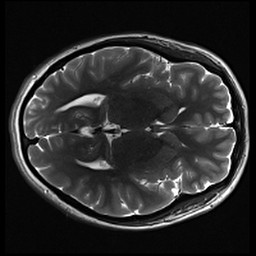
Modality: inplaneT2
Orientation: axial